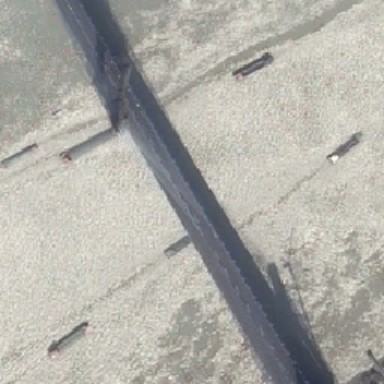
The twin towers bridge is located on the brightly lit yellow river with ships on board .